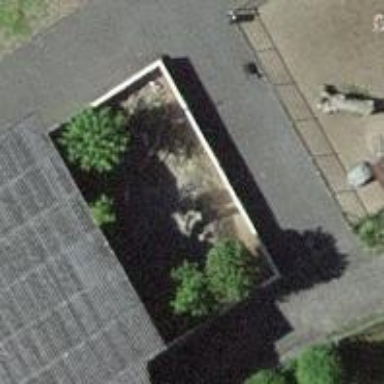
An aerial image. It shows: Attraction surrounded by wall.